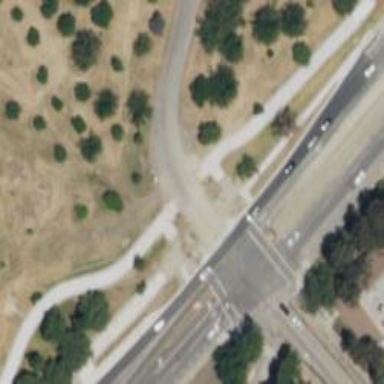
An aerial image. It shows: Marked crossing on cycleway.